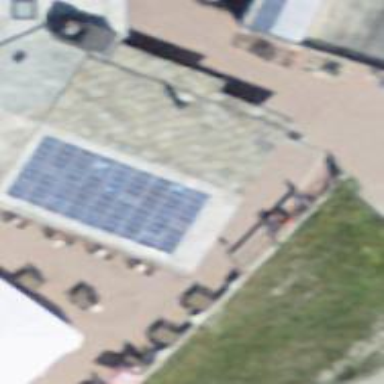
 consisting of solar photovoltaic panels."